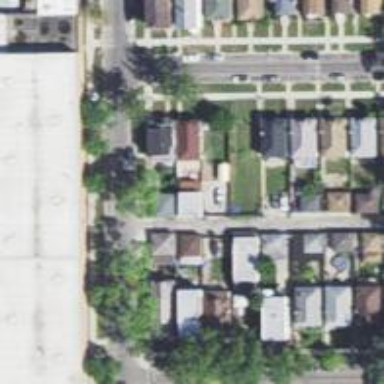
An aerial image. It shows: Alley classified as service road.